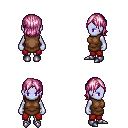
a pixel art fantasy rpg character, female body template, dark elf, purple skin, brown tunic, red pants, pink long bangs hairstyle, metal boots, four views (front, back, left, right), 2x2 character sprite sheet, small pixel art, hard edges, no anti-aliasing